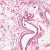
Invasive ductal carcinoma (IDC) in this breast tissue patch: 0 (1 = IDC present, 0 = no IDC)